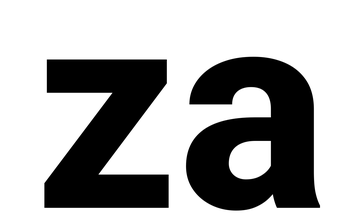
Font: Roboto_ExtraBold